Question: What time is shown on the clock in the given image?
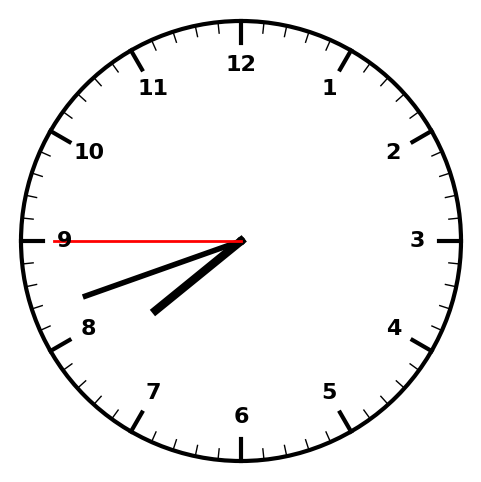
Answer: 07:41:45